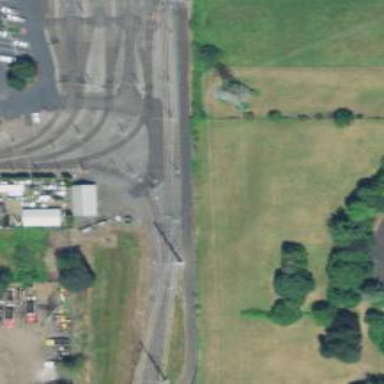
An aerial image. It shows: Light rail yard with electrified contact lines.